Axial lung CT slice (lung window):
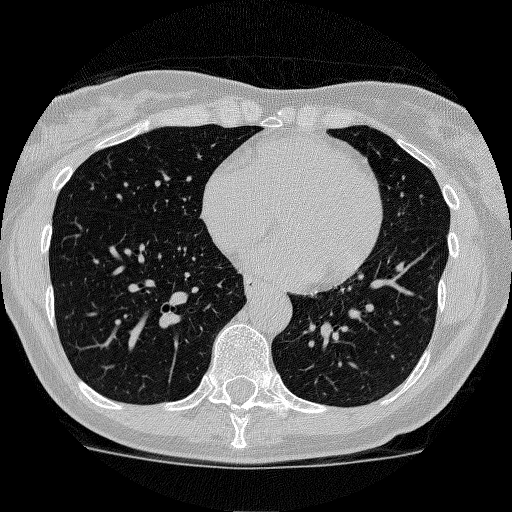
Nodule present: no